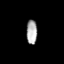
Tissue: lung
Cell type: T cells
Senescence score: 0.2203
Nuclear area (px): 262
Mean DAPI intensity: 167.477